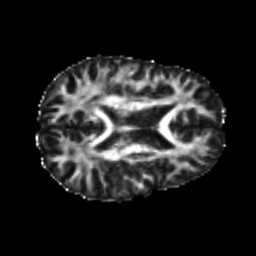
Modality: FA
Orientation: axial
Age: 20
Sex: male
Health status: healthy
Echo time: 0.074 s